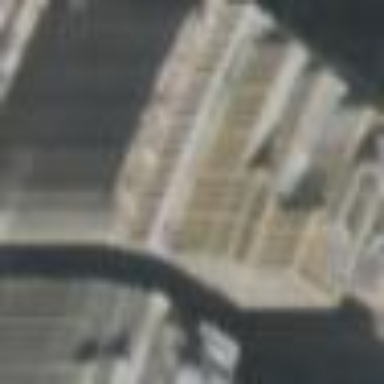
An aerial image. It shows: Building with flat concrete roof.